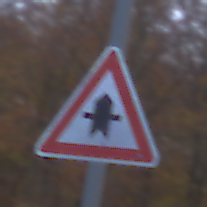
Verkehrszeichen: Vorfahrt
Umgebung: Outdoor, Nature
Tageszeit: SunriseSunset
Wetter: PartlyCloudy
Licht: Natural
Jahreszeit: Autumn
Kontrast: LowContrast